Field crop: maize
Growth stage: 1
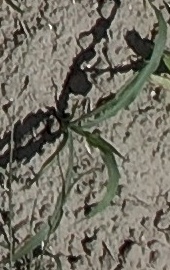
Species: sorghum